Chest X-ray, AP view. Patient: 36 years old, sex M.
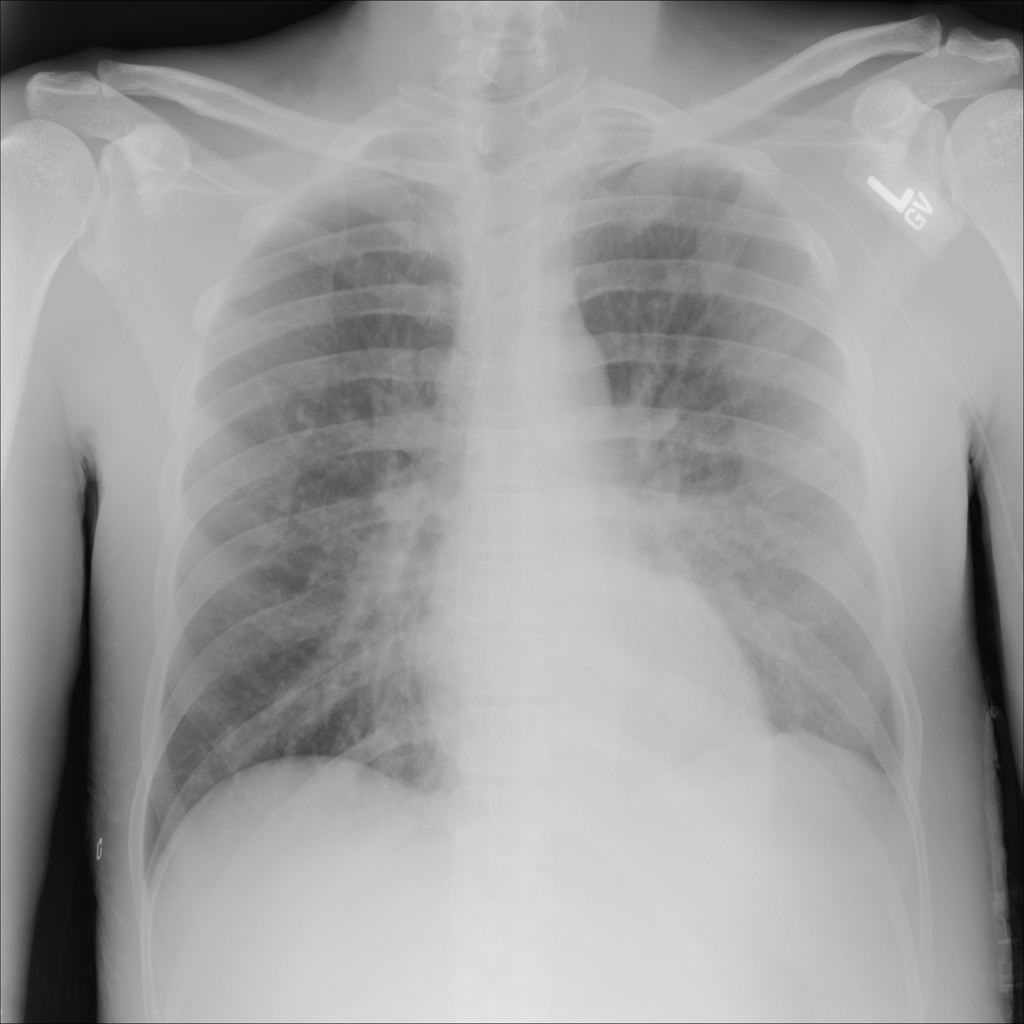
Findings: Infiltration